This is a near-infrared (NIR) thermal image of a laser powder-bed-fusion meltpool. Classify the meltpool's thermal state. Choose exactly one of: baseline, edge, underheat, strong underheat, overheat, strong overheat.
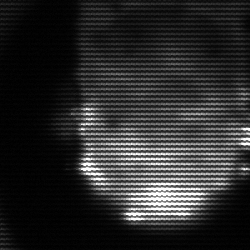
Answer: baseline